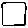
Label: square